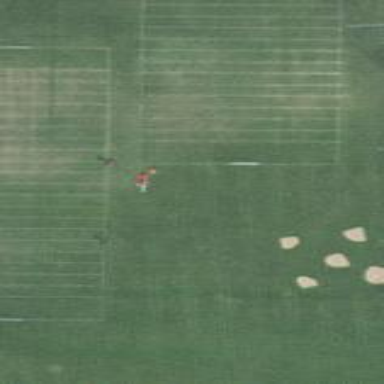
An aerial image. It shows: Softball pitch for leisure land activities.